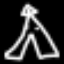
Label: The Eiffel Tower